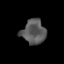
Tissue: skin
Cell type: Epithelial cells
Senescence score: 0.8843
Nuclear area (px): 577
Mean DAPI intensity: 89.321